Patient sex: M
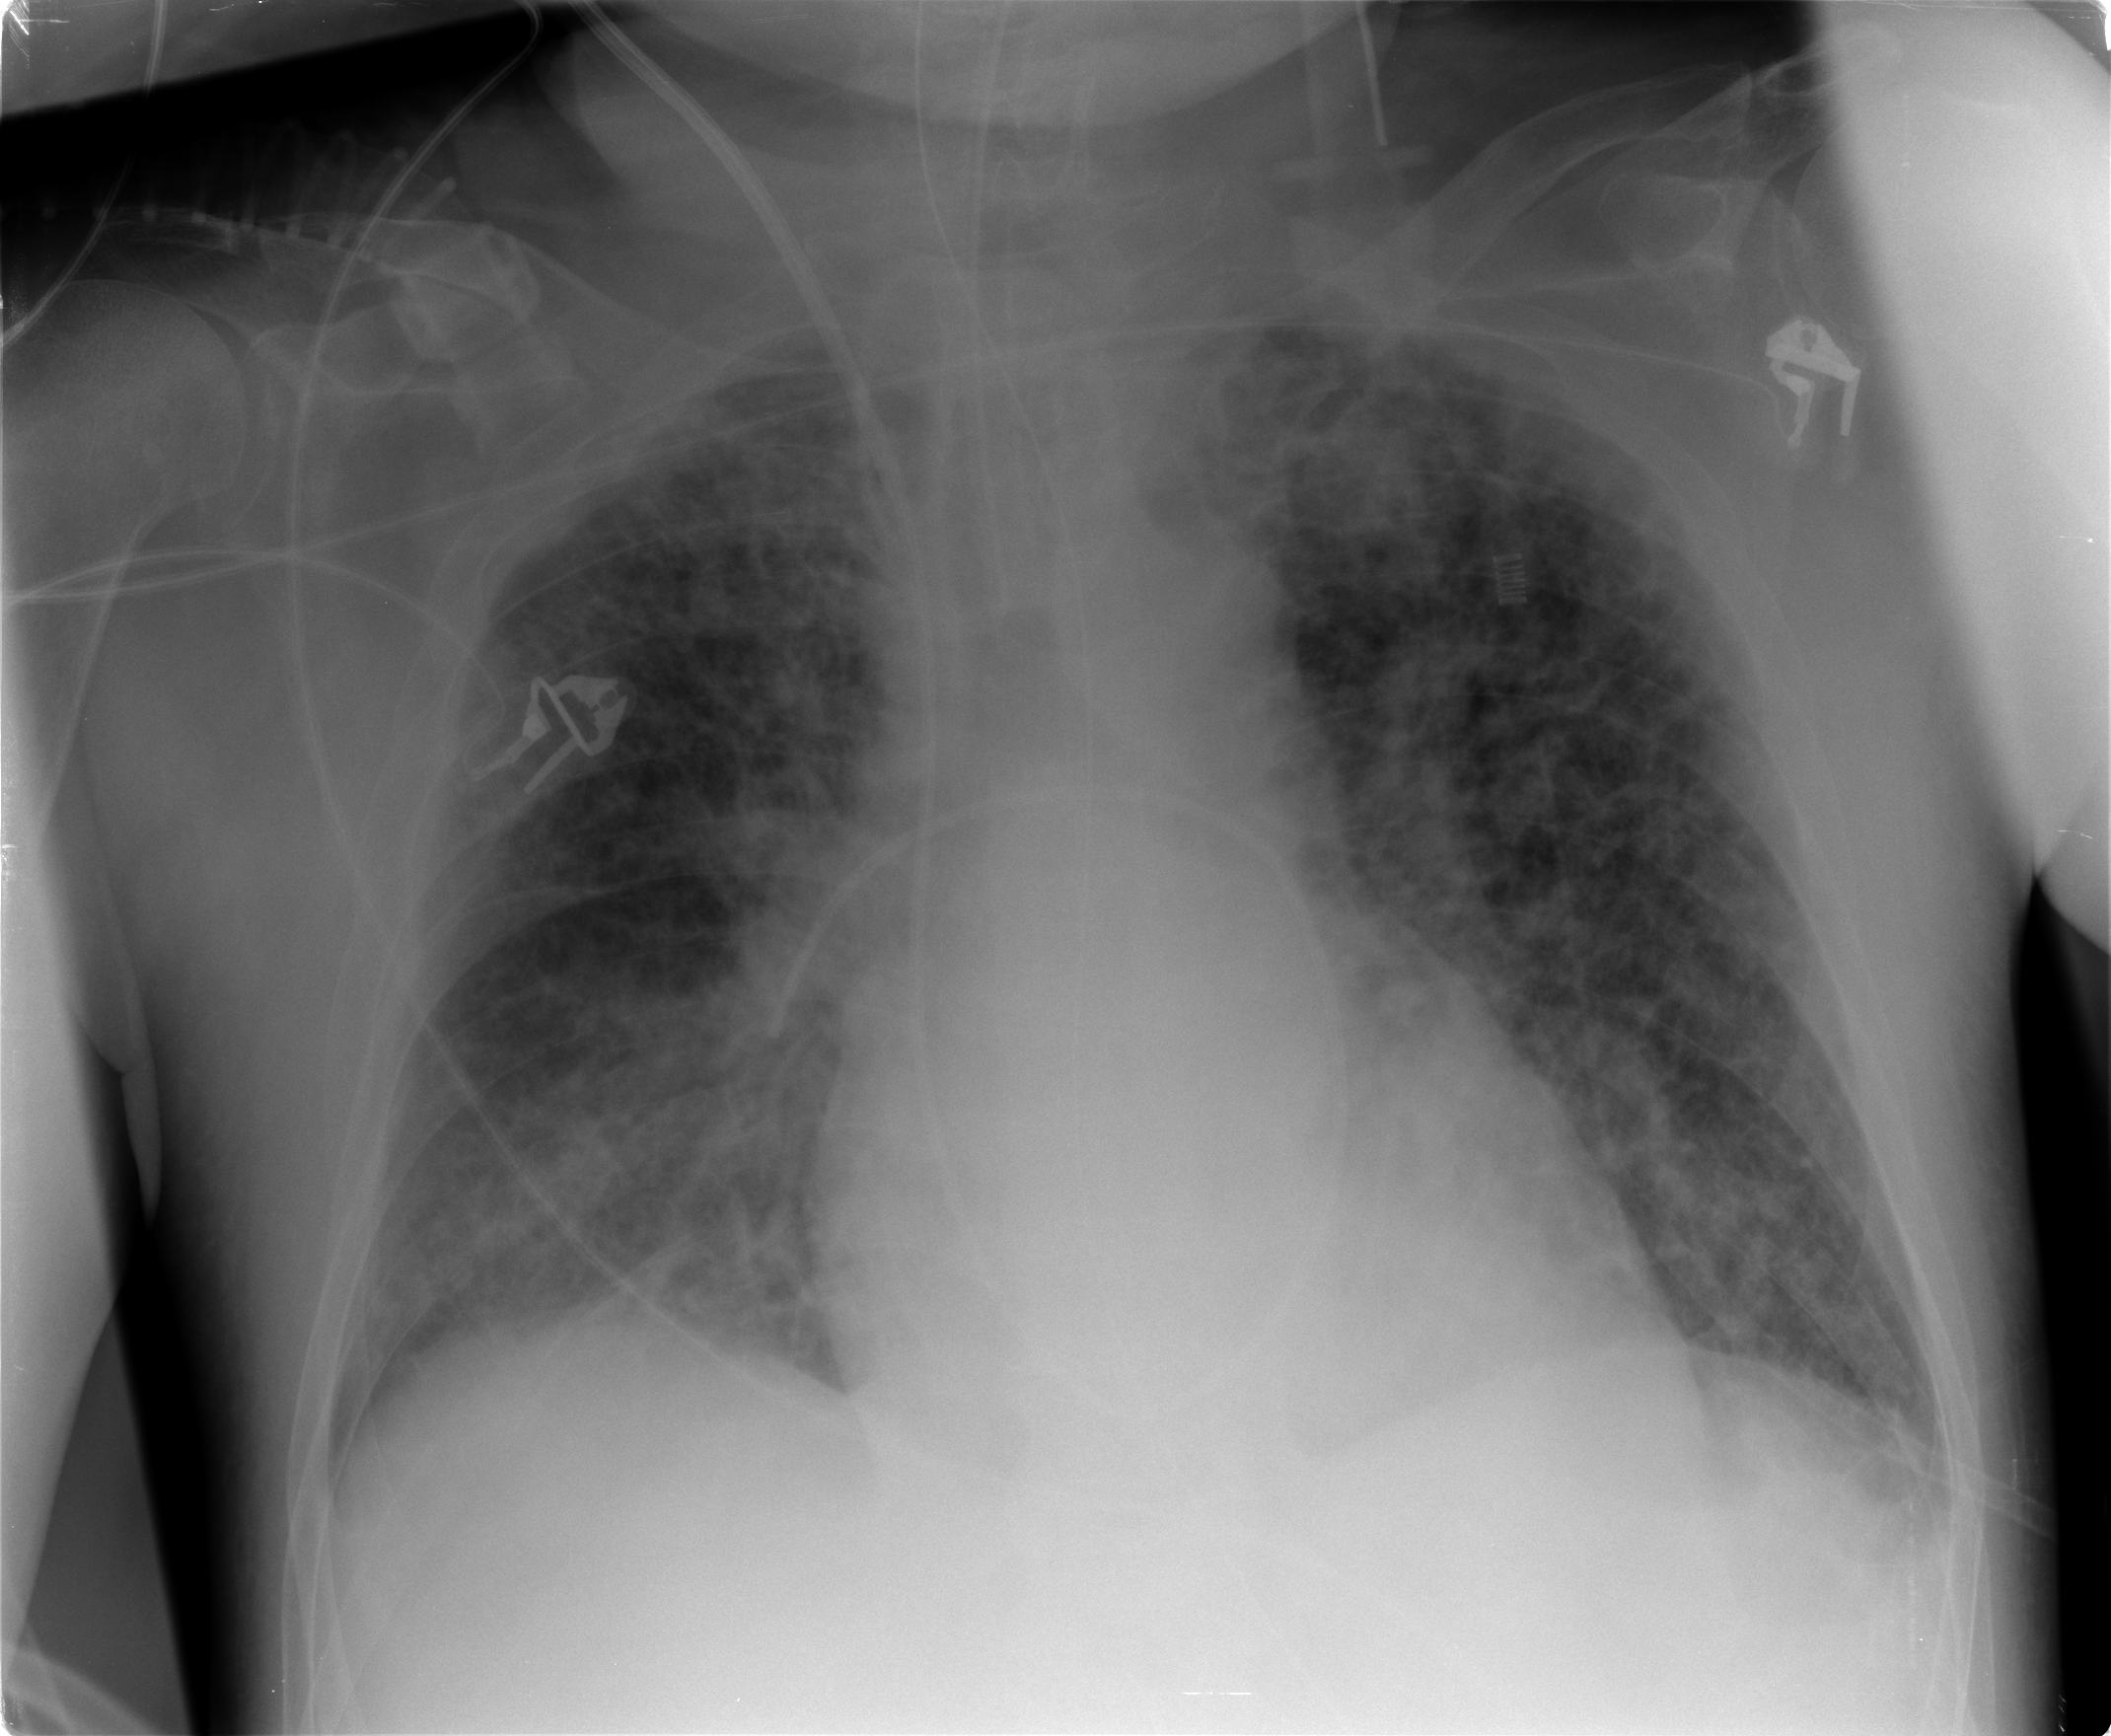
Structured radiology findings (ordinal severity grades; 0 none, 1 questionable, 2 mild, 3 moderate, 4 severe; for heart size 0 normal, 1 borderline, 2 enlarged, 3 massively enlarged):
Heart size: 2
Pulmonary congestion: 2
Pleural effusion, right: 2
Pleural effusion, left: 0
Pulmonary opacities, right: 3
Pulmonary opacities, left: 4
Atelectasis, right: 2
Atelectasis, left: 2